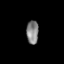
Tissue: lung
Cell type: T cells
Senescence score: 0.1761
Nuclear area (px): 276
Mean DAPI intensity: 132.428